Question: The kitchensink example is working fine in my Chrome browser
<URL>
But when I downloaded the code of it and run on local server, it remains in state of data loading.
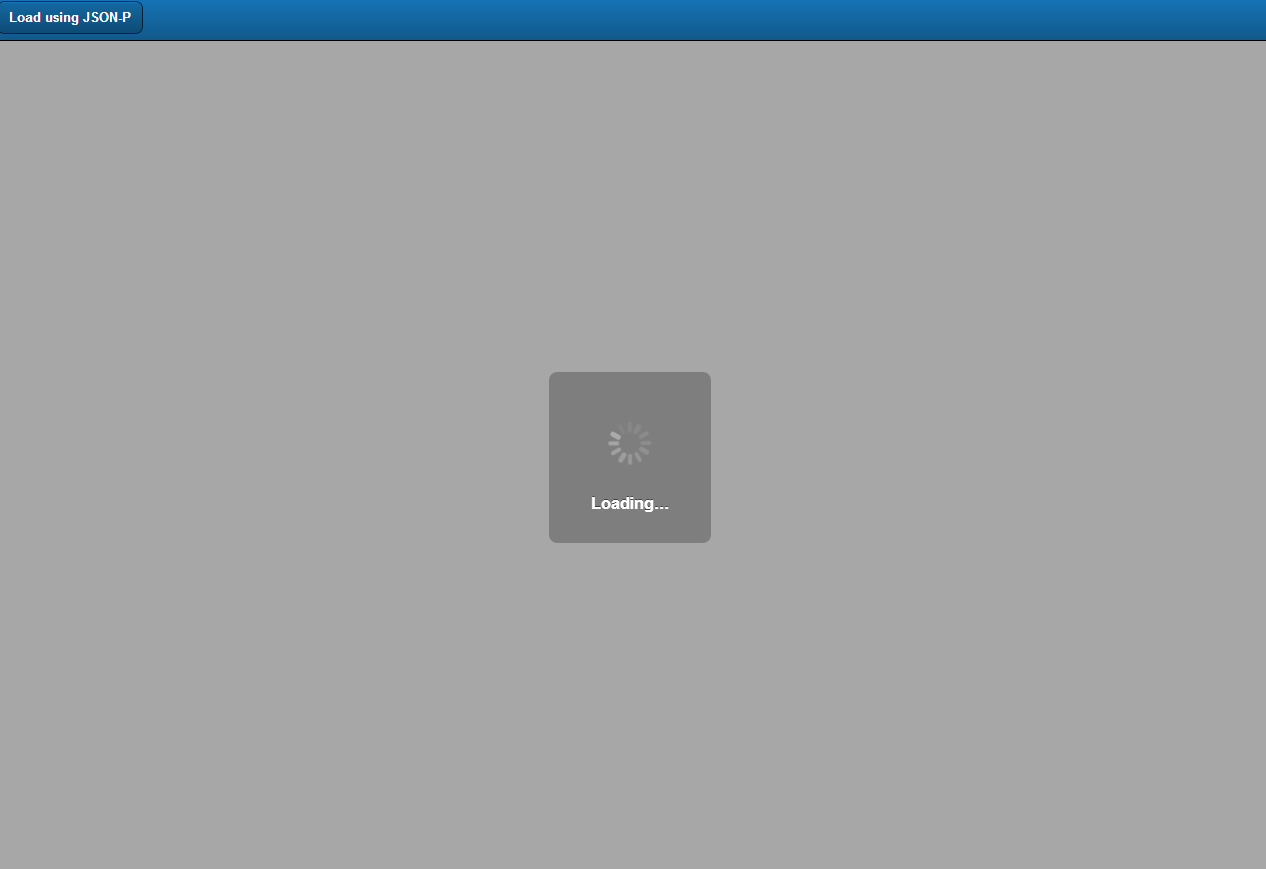
Answer: Its because of cross-origin errors you get in the javascript...
'''
Go to your chrome shortcut -> right click -> properties -> shortcut
'''
Change the target field from:
'''
"C:\Users\boris.d\AppData\Local\Google\Chrome\Application\chrome.exe"
'''
to
'''
"C:\Users\boris.d\AppData\Local\Google\Chrome\Application\chrome.exe --allow-file-access-from-files"
'''
and it will work for you :-)